Field crop: maize
Growth stage: 1
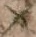
Species: salsola